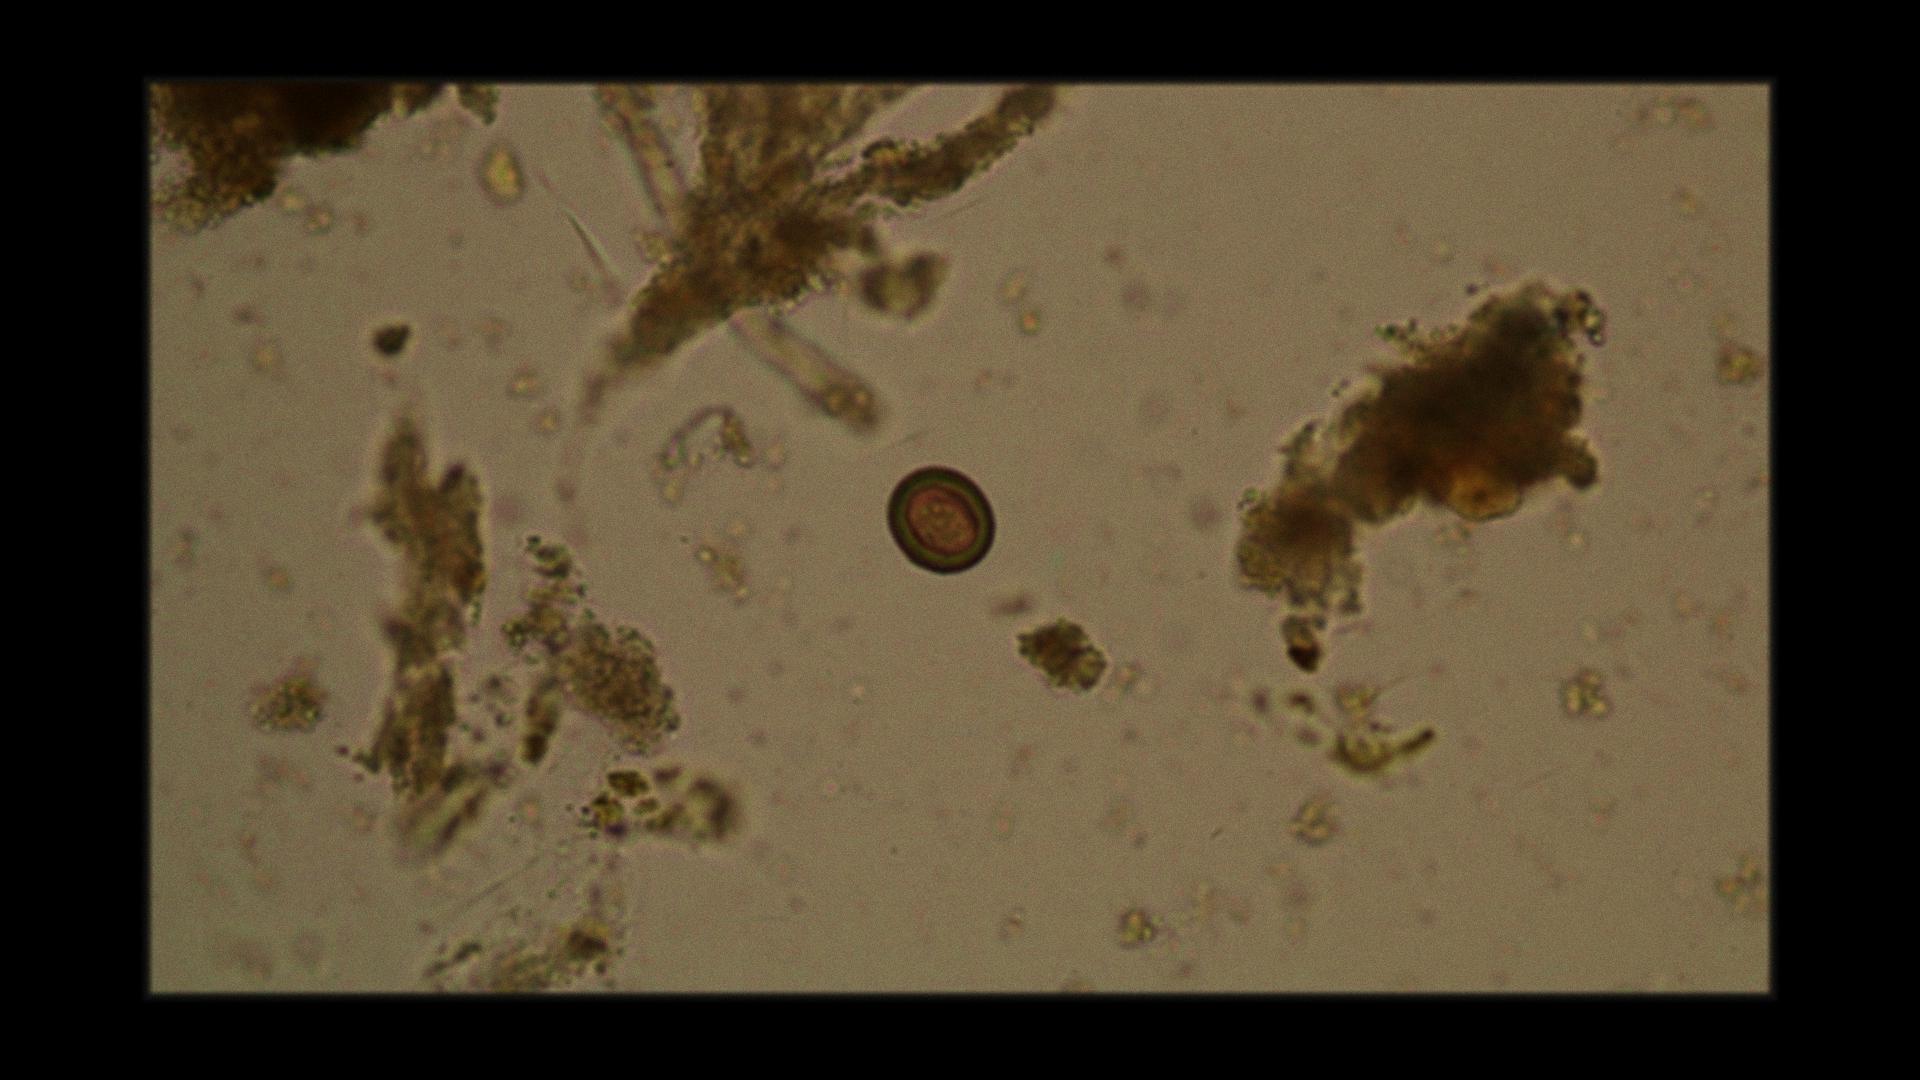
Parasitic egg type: Taenia spp. egg